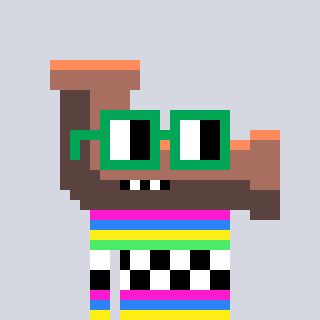
a pixel art character with square green glasses, a pipe-shaped head and a gunk-colored body on a cool background